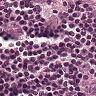
Metastatic tissue present: yes